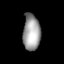
Tissue: lung
Cell type: Endothelial cells
Senescence score: 0.608
Nuclear area (px): 618
Mean DAPI intensity: 156.843